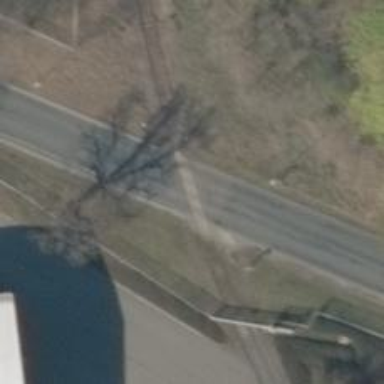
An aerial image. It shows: Level crossing with lights at the railway.